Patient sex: M
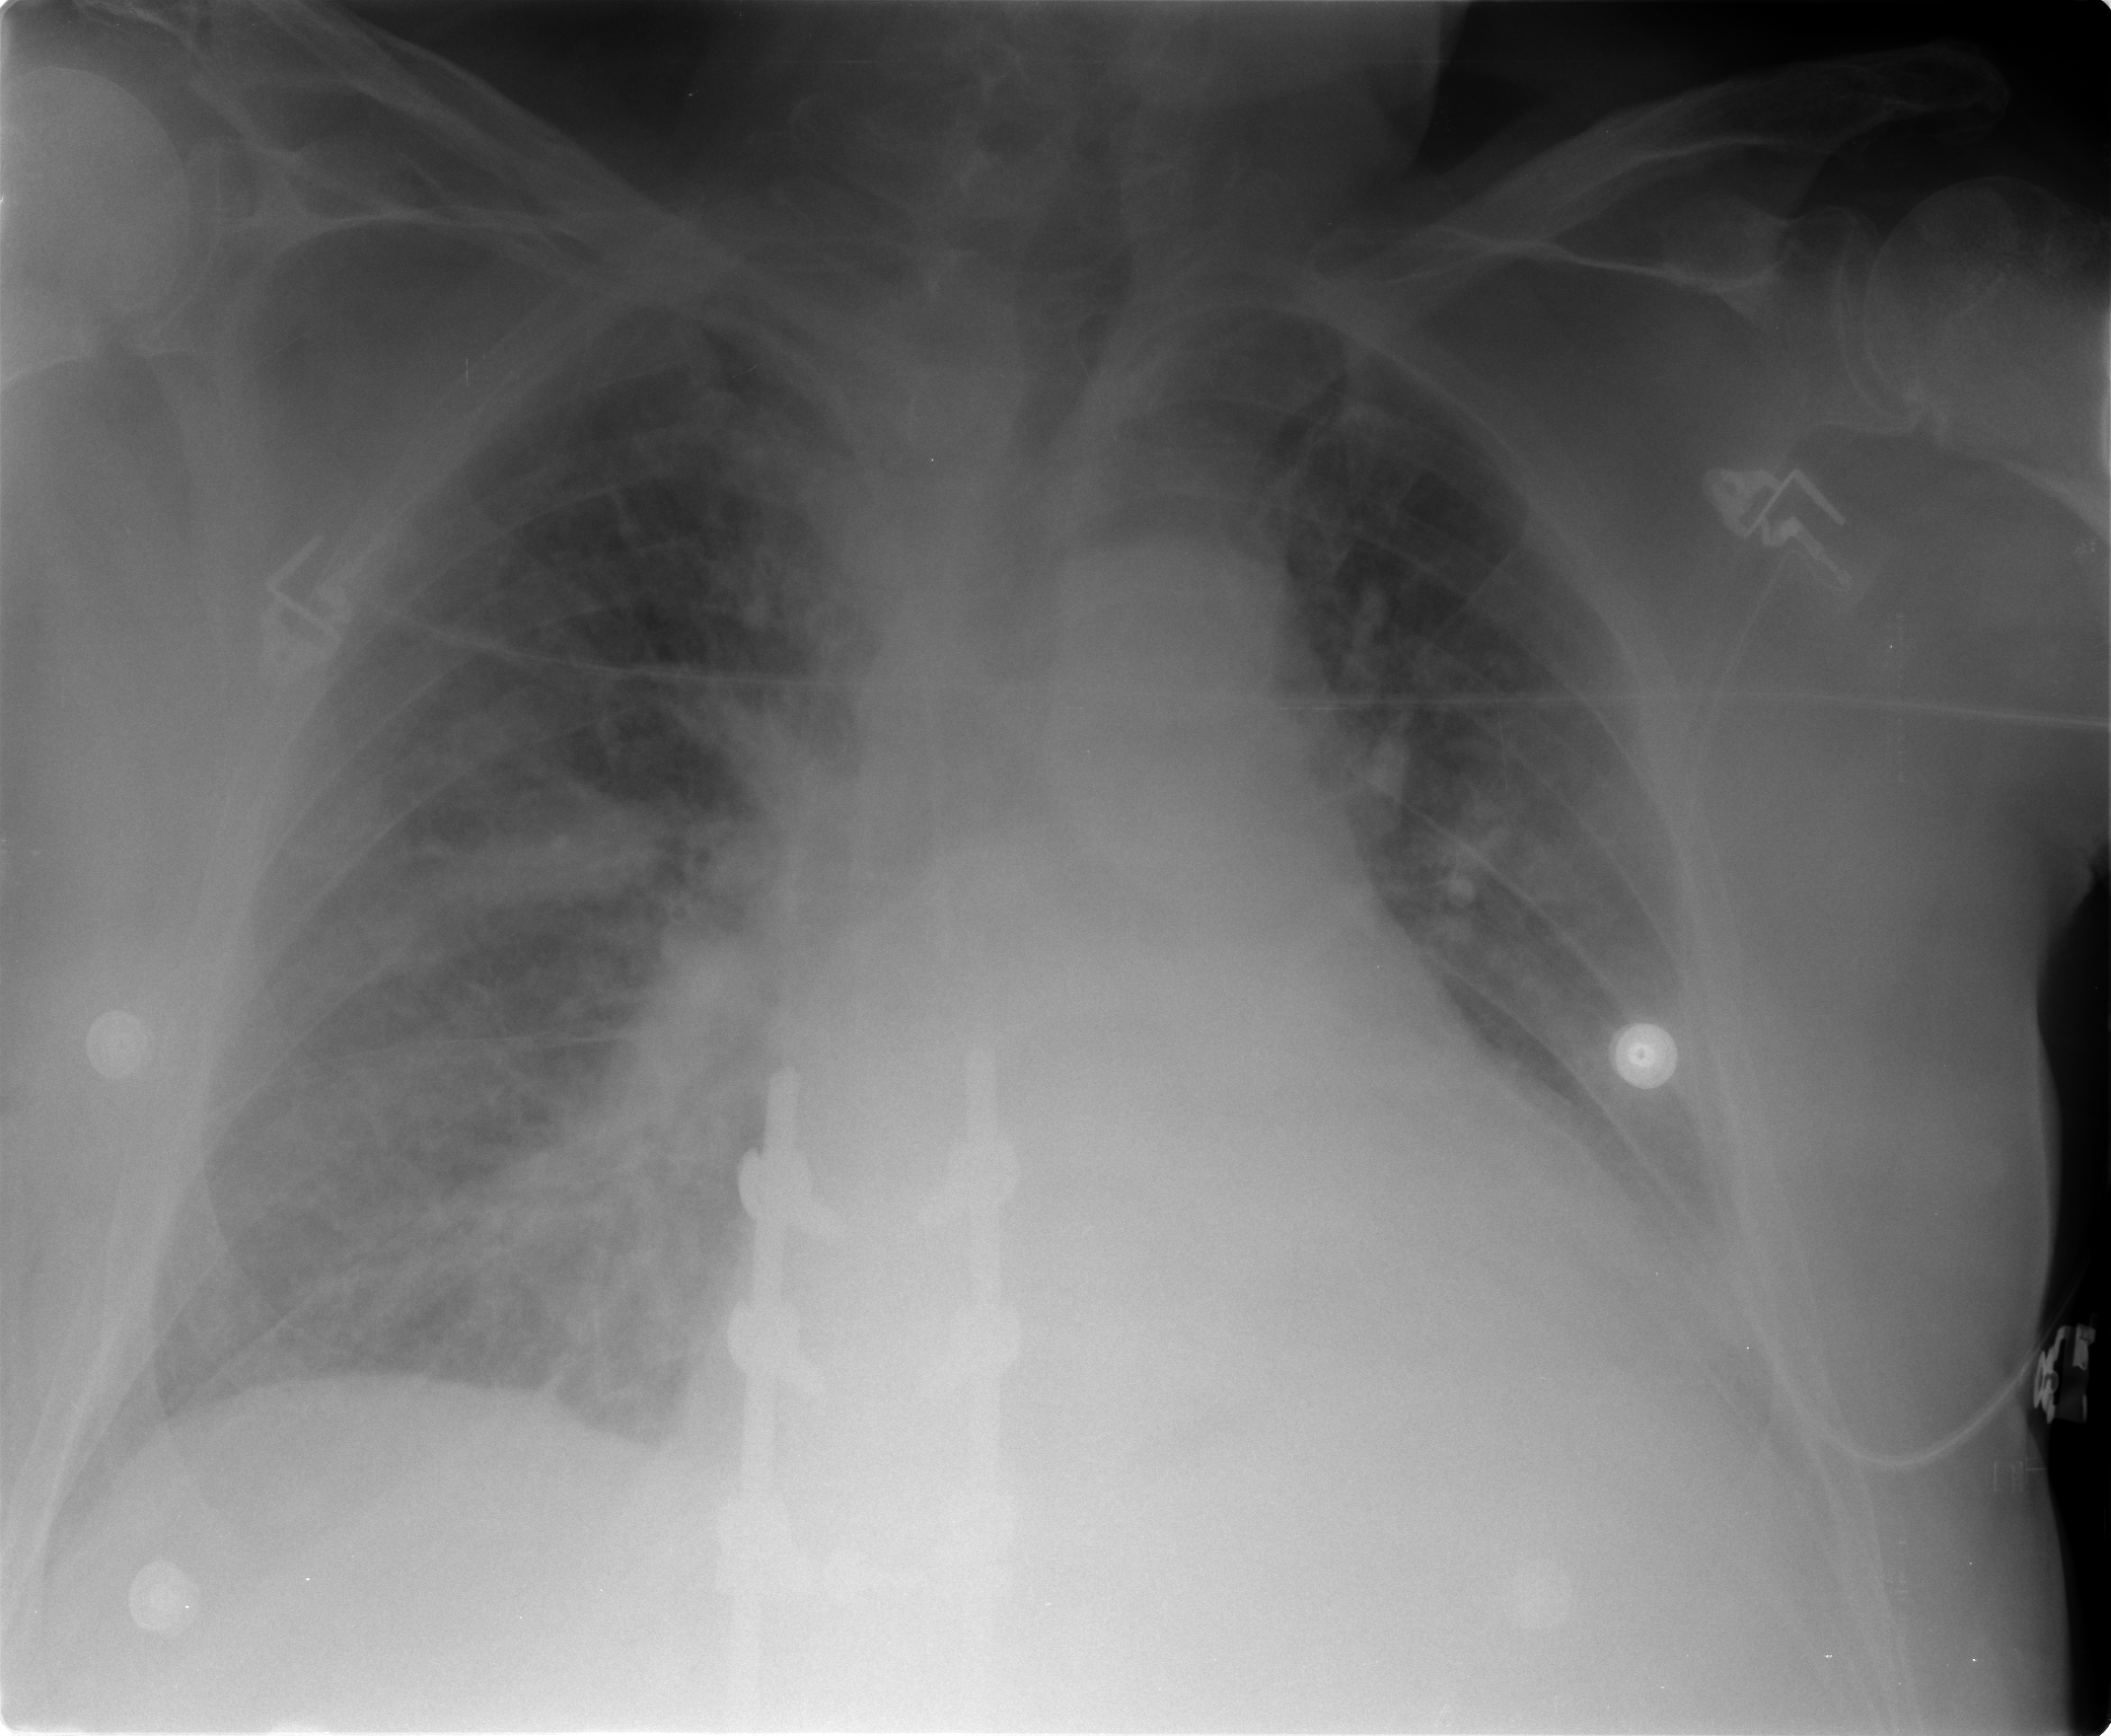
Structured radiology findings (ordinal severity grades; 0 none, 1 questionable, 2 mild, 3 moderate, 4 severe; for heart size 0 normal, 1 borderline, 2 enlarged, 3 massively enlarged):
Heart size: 3
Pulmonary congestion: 2
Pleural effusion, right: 0
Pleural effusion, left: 2
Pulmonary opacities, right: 3
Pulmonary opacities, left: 1
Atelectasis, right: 2
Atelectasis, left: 2